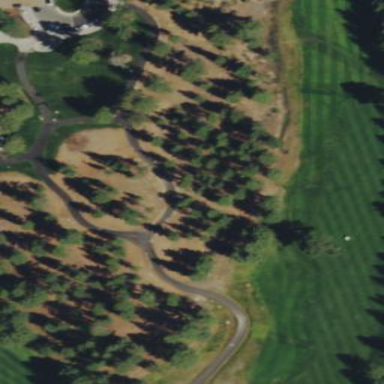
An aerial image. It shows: Rough area in golf course.